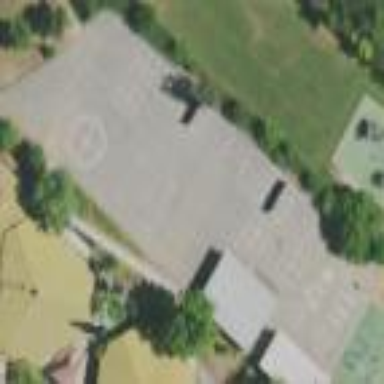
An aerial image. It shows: Asphalt schoolyard for leisure land.